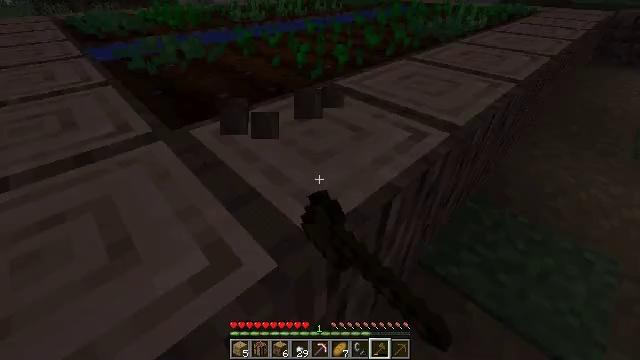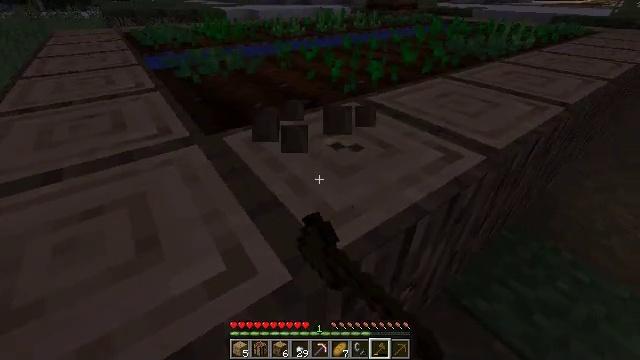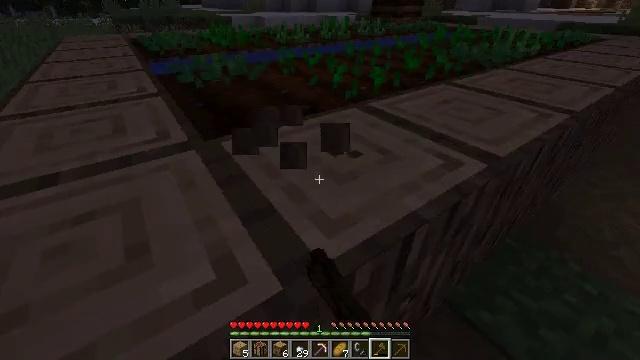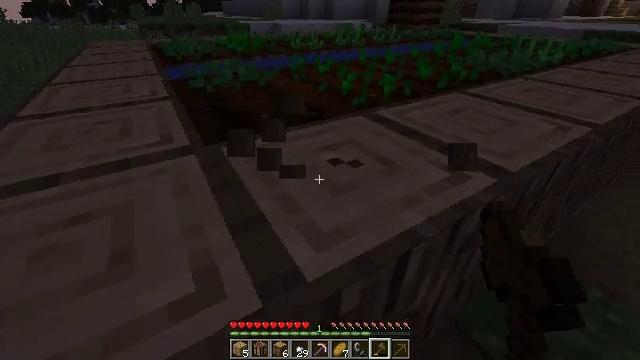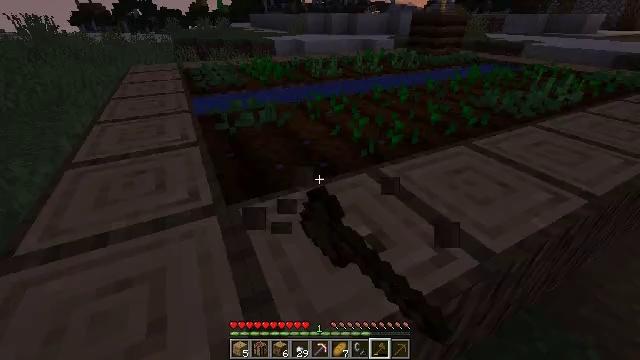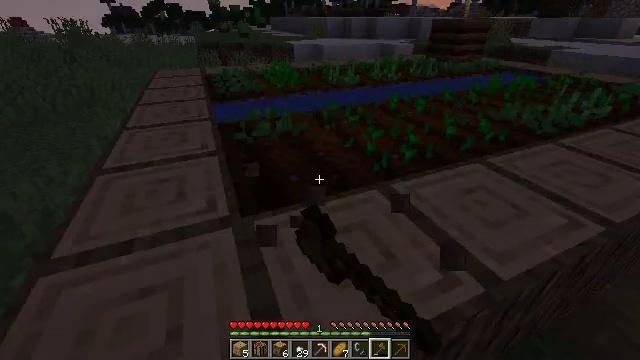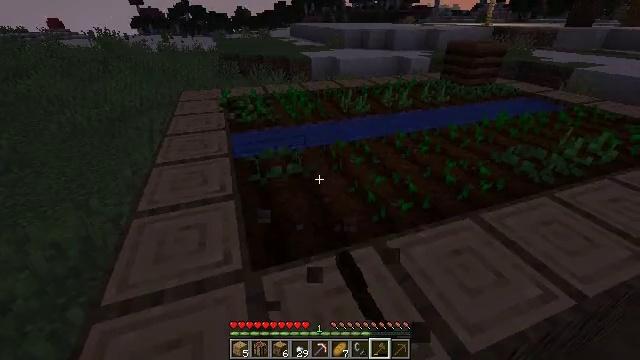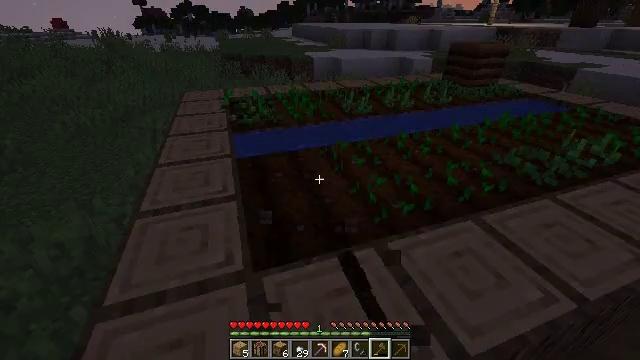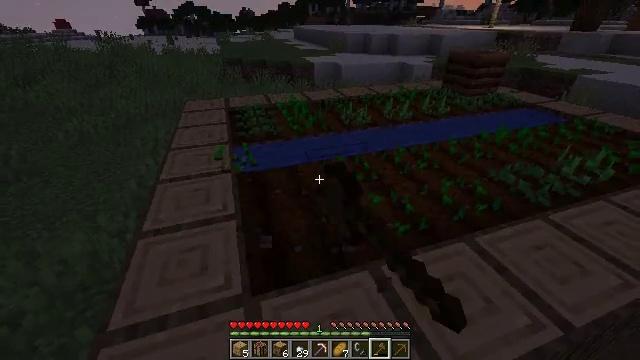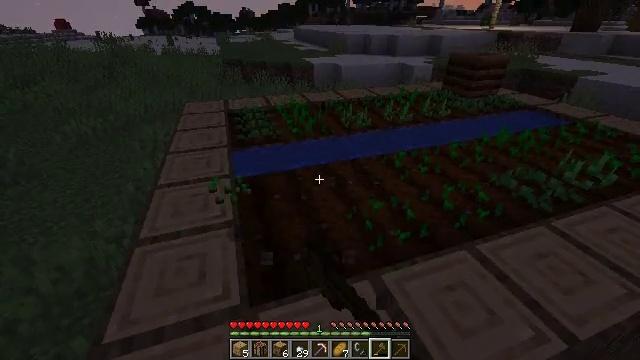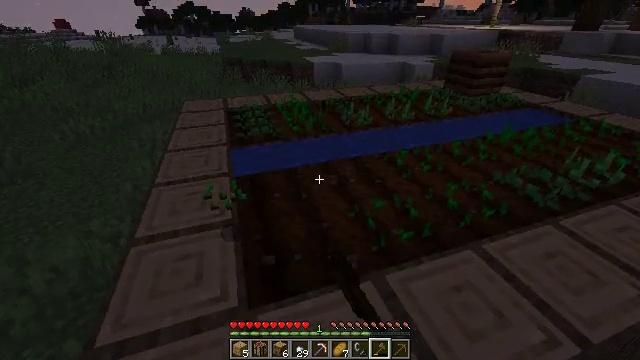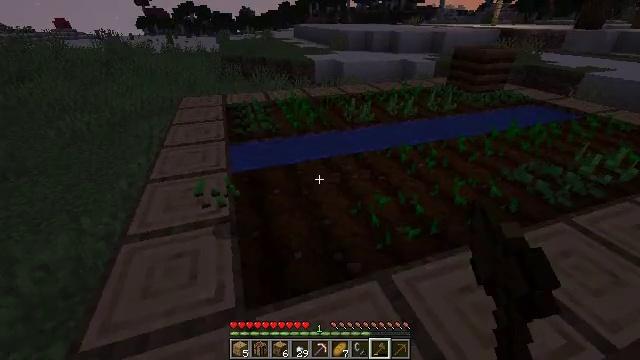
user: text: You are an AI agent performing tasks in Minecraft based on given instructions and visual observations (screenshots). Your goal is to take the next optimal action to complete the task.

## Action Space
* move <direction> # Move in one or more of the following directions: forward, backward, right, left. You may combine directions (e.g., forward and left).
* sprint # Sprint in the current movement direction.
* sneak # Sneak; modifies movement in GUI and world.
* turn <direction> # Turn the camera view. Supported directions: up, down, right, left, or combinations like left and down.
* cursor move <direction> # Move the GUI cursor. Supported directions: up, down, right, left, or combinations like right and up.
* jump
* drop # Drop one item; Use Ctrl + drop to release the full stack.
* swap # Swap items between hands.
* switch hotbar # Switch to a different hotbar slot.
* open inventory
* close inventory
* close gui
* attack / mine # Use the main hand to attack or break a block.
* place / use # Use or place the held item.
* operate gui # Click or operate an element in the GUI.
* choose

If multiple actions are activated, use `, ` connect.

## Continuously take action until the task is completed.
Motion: motion action
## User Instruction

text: Dig up carrots from the soil.
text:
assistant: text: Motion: turn left and up, attack / mine
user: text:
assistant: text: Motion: turn left and up, attack / mine
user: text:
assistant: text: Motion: move forward, turn left and up, attack / mine
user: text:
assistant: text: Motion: move forward, turn left and up, attack / mine, jump
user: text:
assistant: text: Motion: move forward, turn left, attack / mine, jump
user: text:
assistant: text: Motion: move forward, turn left, attack / mine, jump
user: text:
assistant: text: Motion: move forward and move left, attack / mine, jump
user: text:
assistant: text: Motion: move forward and move left, attack / mine
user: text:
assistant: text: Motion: move forward and move left, attack / mine
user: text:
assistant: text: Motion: move forward and move left, attack / mine
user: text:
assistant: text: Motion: move forward and move left, attack / mine
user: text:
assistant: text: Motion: attack / mine